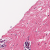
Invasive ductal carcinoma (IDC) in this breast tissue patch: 0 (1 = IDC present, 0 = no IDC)